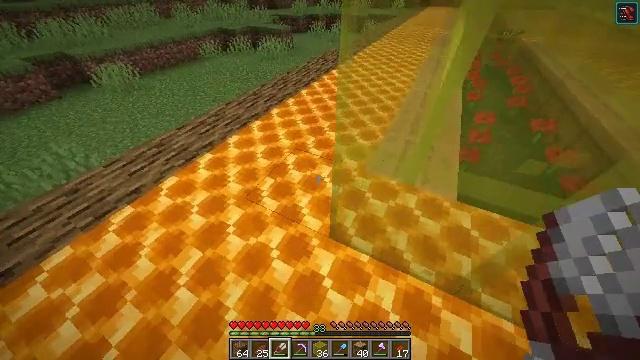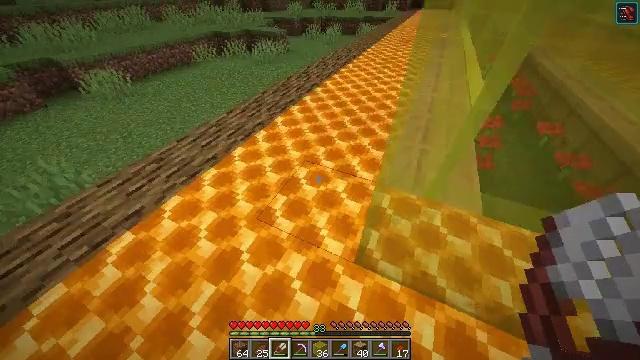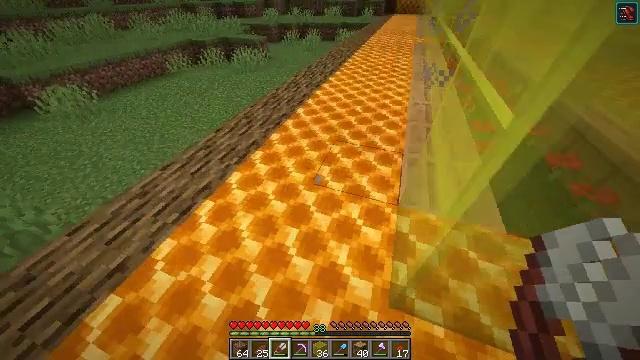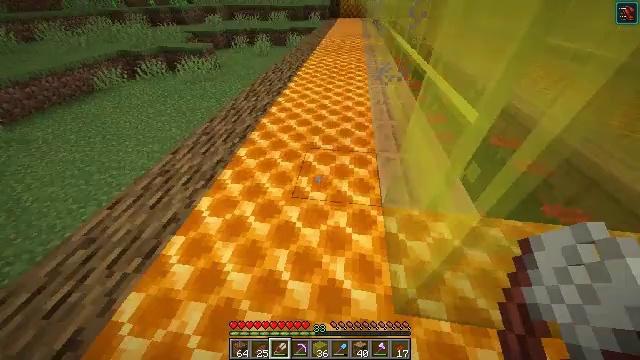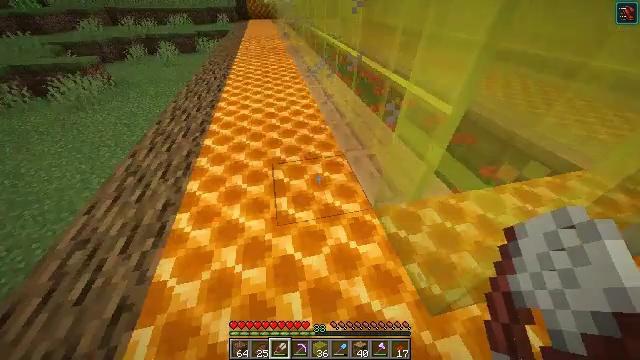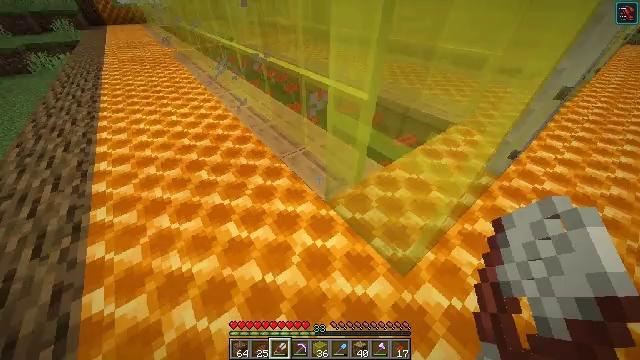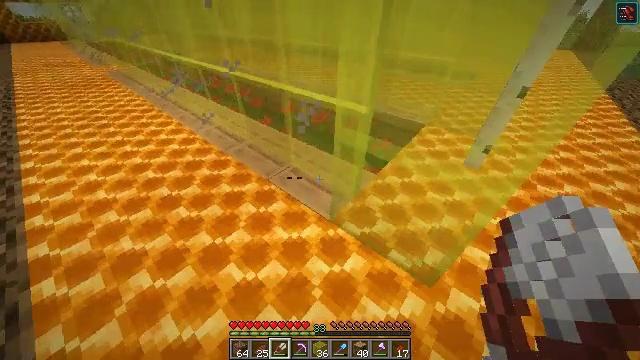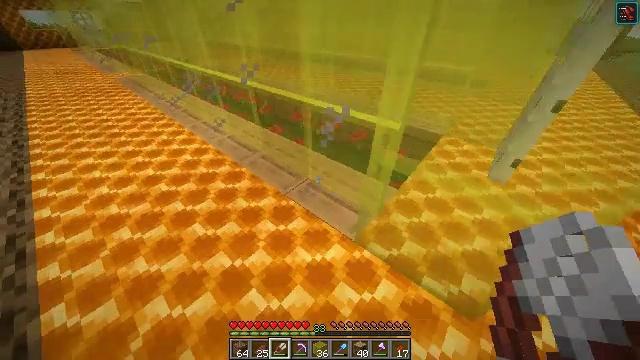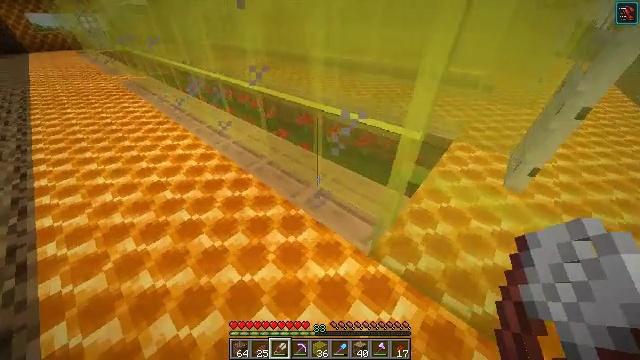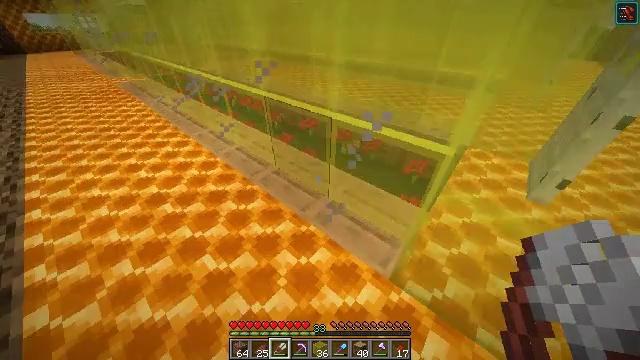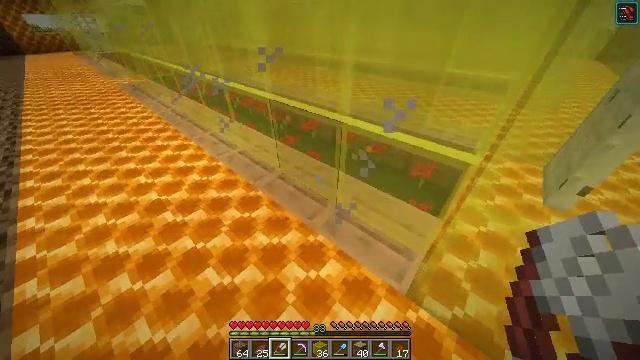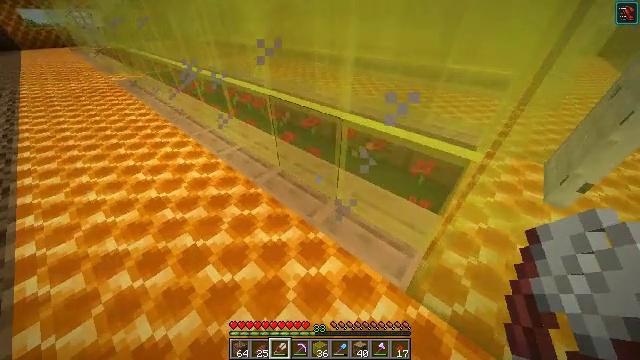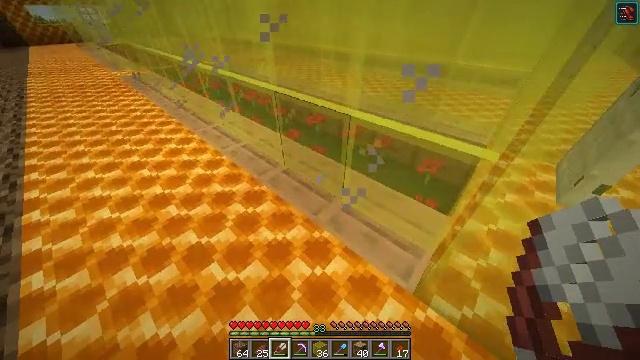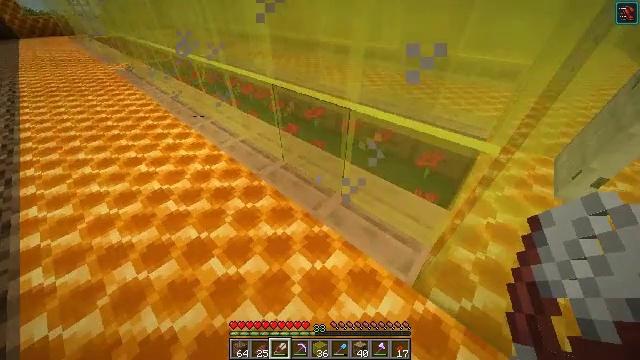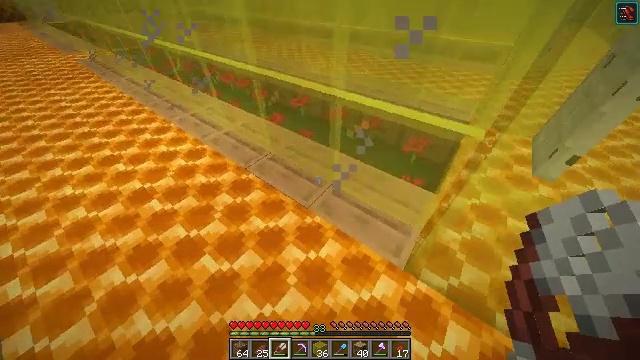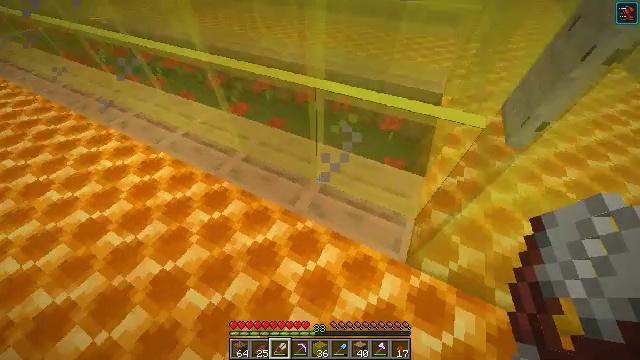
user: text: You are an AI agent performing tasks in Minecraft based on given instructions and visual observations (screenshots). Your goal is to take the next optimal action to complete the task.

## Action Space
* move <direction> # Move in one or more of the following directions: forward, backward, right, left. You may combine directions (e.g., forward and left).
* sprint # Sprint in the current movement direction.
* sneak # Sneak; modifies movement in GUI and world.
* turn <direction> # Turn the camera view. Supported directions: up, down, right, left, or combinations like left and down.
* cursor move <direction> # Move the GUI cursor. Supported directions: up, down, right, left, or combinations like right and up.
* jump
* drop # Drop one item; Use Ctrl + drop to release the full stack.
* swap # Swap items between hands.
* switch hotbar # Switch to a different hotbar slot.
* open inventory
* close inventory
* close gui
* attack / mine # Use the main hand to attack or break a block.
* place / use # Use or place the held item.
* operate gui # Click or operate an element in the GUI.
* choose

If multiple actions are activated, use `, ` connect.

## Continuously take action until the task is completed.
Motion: motion action
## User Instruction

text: Use 4 honeycombs to craft a honeycomb block.
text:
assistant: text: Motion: move forward and move left, turn right, attack / mine
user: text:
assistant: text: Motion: move forward and move left, turn right and up, attack / mine
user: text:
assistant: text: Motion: move forward and move left, turn right, attack / mine
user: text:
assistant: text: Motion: move forward and move left, turn right, attack / mine
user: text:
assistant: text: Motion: move forward and move left, turn right, attack / mine
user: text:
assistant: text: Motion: move forward and move left, turn right and up, attack / mine
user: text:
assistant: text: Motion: move forward and move left, turn up, attack / mine
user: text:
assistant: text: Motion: move forward, attack / mine
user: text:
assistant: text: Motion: attack / mine
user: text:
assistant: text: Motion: attack / mine
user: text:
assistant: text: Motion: attack / mine
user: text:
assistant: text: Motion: turn left, attack / mine
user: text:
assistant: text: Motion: turn down, attack / mine
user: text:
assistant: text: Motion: move forward, turn right and down, attack / mine
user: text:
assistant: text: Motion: move forward and move left, turn right and down, attack / mine
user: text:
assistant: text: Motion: move forward and move left, turn right and down, attack / mine
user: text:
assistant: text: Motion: move forward, turn right and down, attack / mine
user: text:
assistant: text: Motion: turn right and down, attack / mine
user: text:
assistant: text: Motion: turn right and down, attack / mine
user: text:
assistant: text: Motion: turn right, attack / mine
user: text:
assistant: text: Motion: attack / mine
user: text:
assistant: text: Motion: attack / mine
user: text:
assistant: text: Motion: turn right and down, attack / mine
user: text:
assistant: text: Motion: attack / mine
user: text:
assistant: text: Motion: move right, turn down, attack / mine
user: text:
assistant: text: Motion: move right, turn down, attack / mine
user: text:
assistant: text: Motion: turn down, attack / mine
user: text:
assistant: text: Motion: turn down, attack / mine
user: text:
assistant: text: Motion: attack / mine
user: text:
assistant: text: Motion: attack / mine and use / place